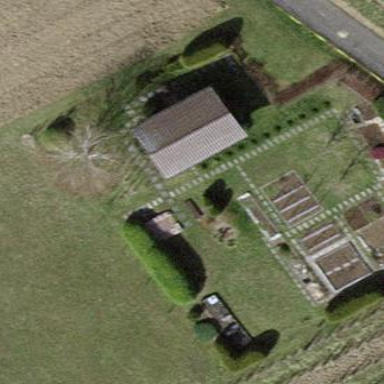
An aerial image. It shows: Farmyard area.